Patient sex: M
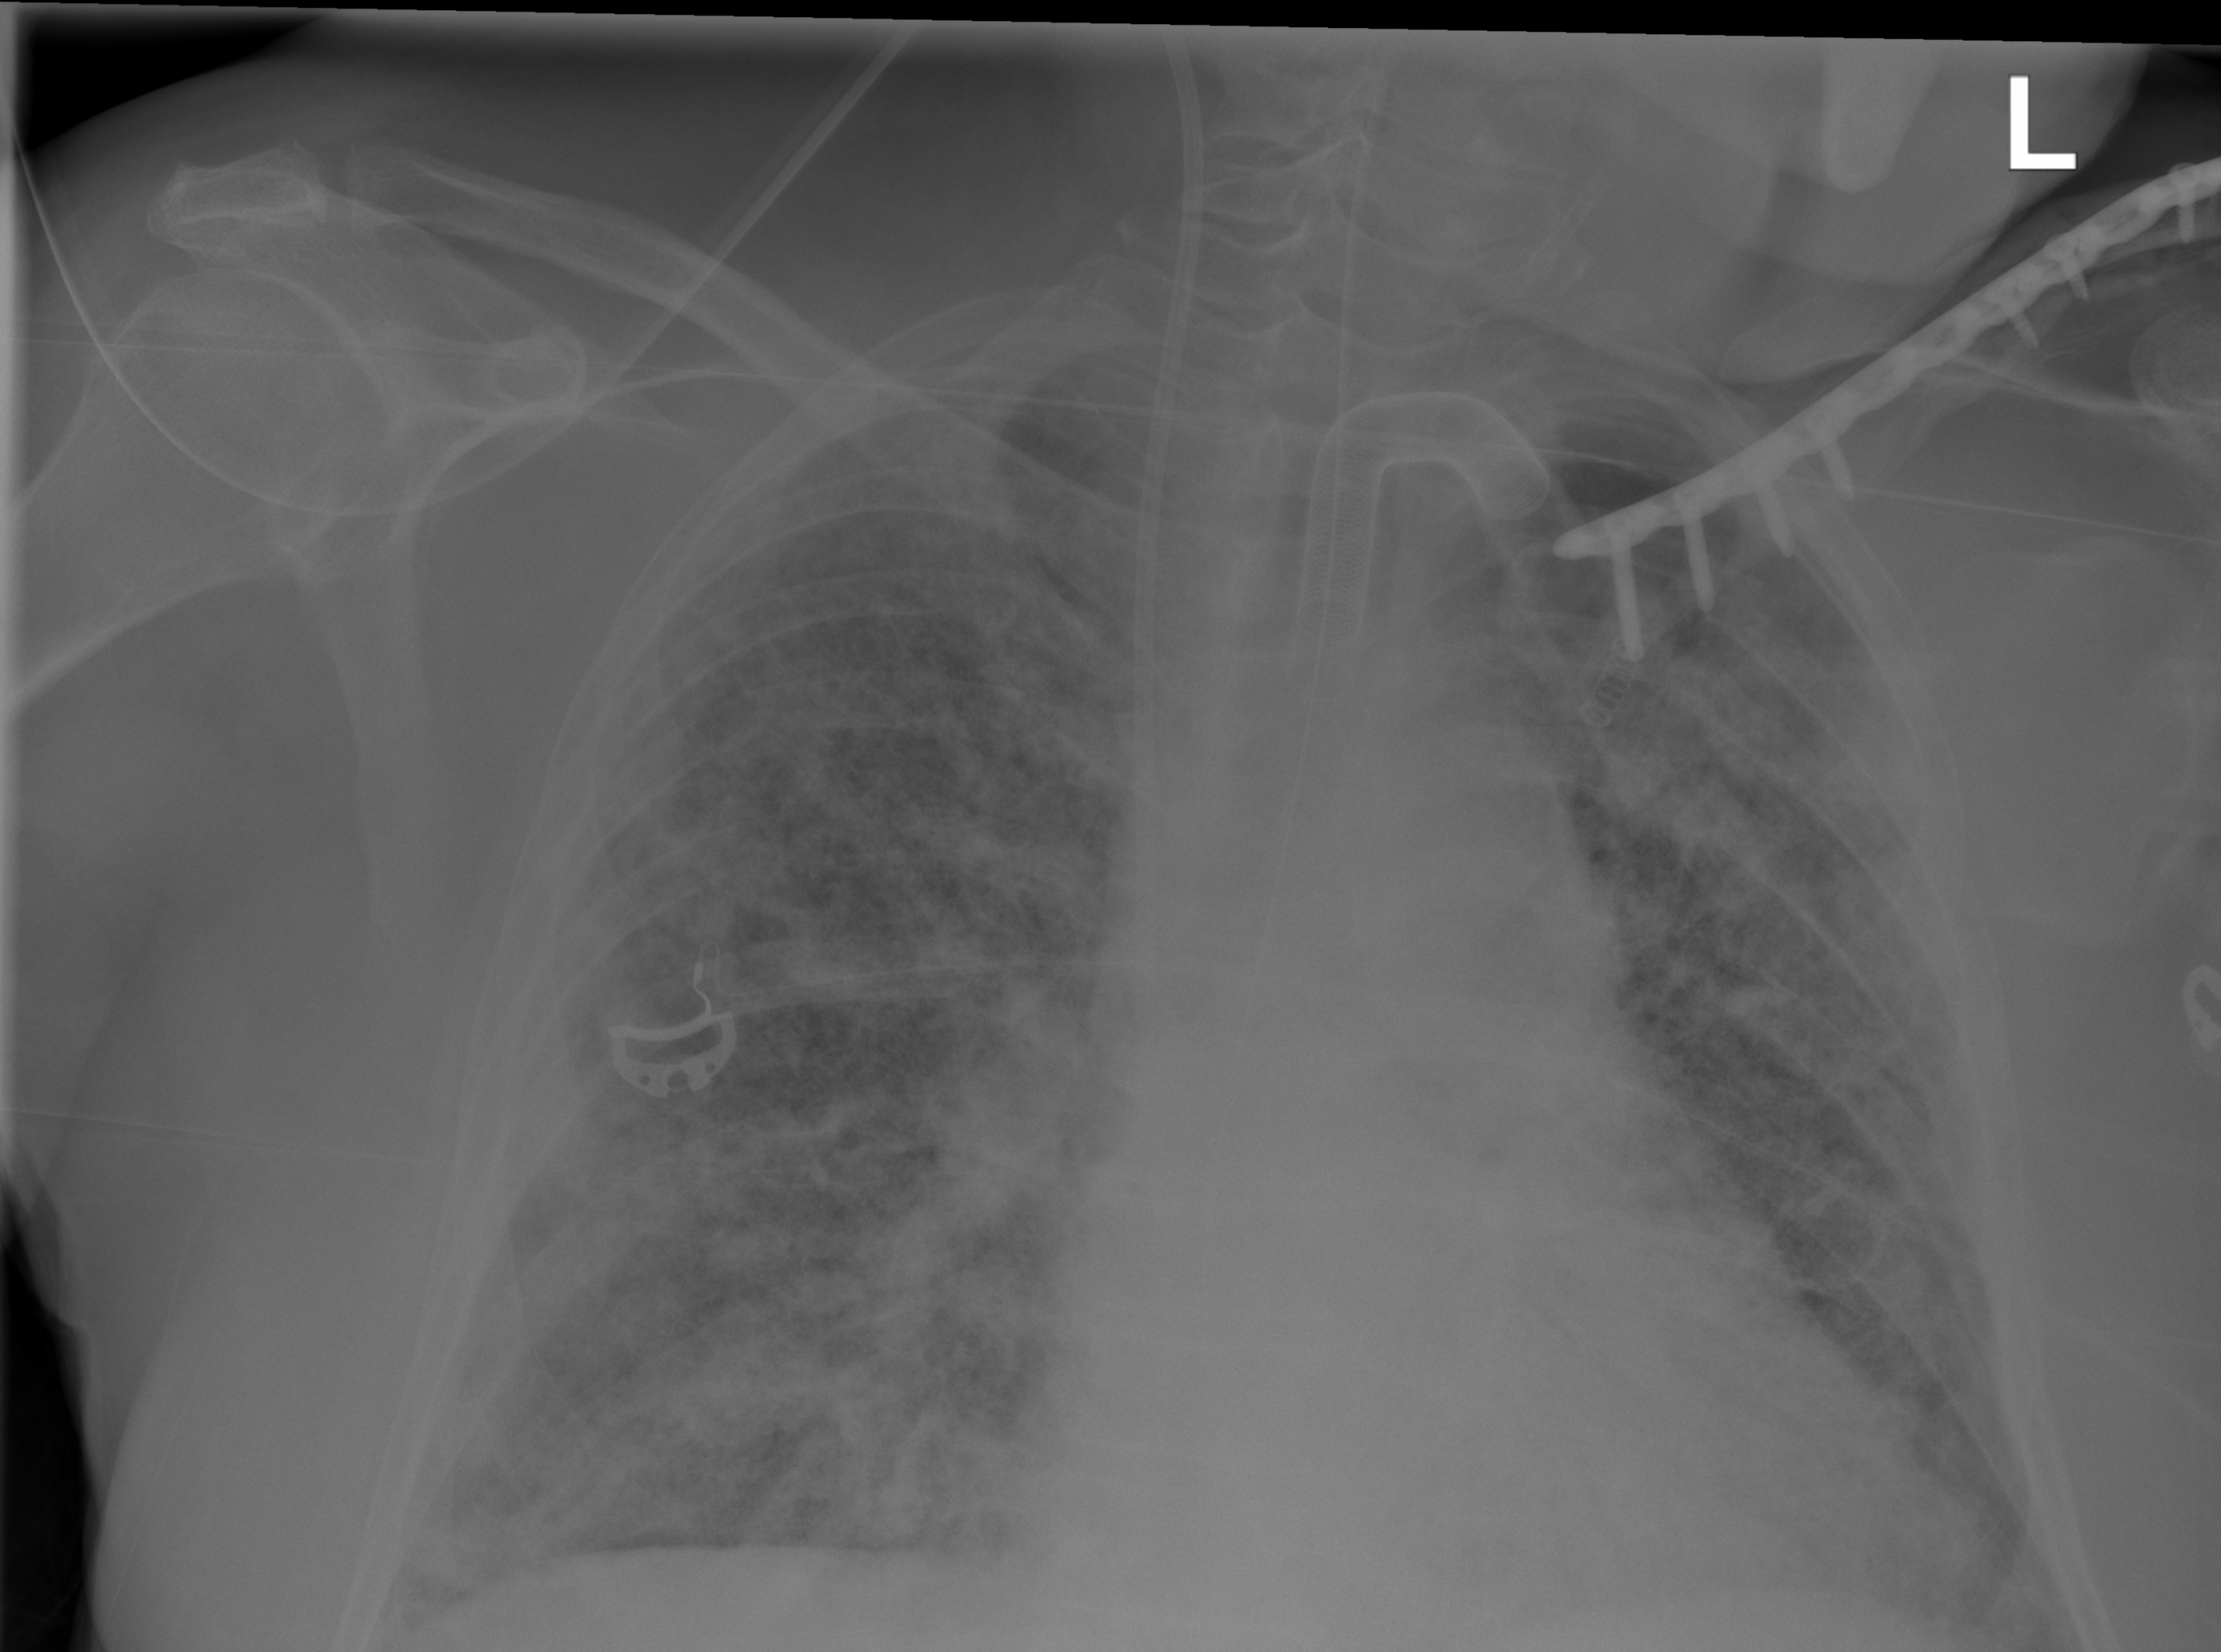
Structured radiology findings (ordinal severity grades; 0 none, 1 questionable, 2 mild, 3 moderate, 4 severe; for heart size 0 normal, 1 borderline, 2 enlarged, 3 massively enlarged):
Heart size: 0
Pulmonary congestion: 0
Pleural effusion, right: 2
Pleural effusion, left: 2
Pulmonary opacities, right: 3
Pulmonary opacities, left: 3
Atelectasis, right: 2
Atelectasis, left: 2